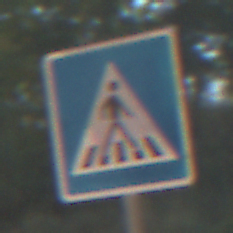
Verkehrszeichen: FussgaengerueberwegLinks
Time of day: MorningAfternoon
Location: Outdoor (Nature)
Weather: Clear
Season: Summer
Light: Natural